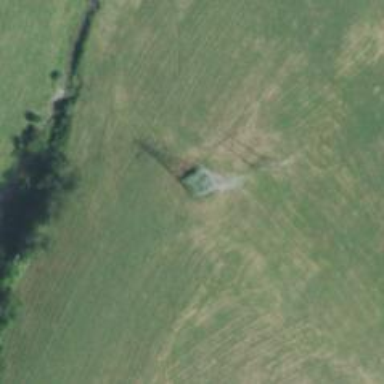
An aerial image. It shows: Lattice structure tower.